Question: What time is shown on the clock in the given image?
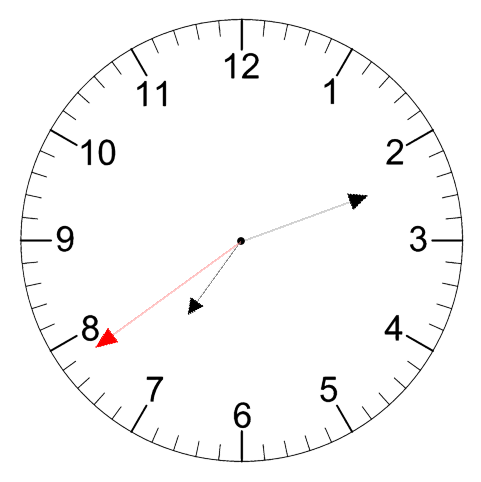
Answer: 07:11:39